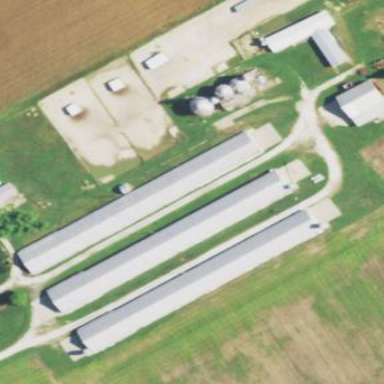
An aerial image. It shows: Farm auxiliary building.